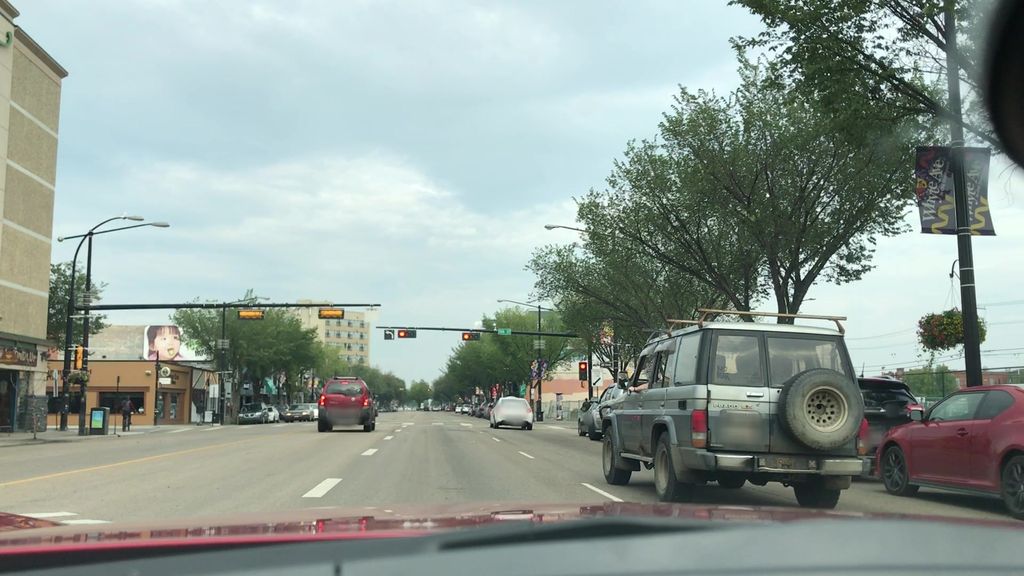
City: edmonton